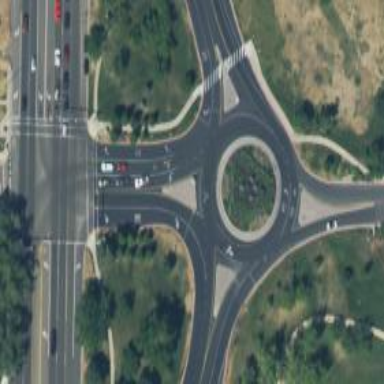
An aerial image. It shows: Tertiary road with asphalt surface leading to roundabout junction.